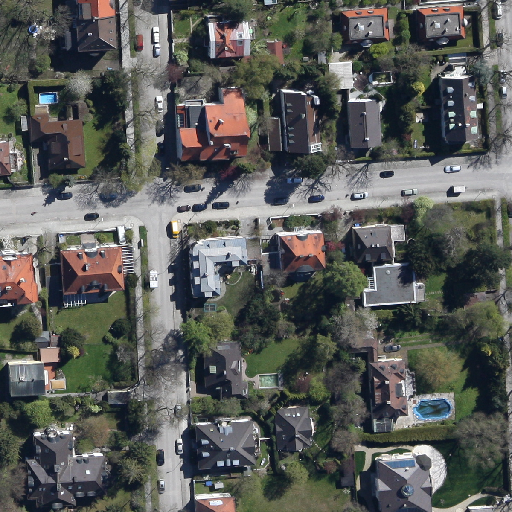
Referring expression: paved road